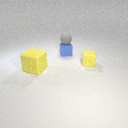
small yellow rubber cube behind large yellow rubber cube